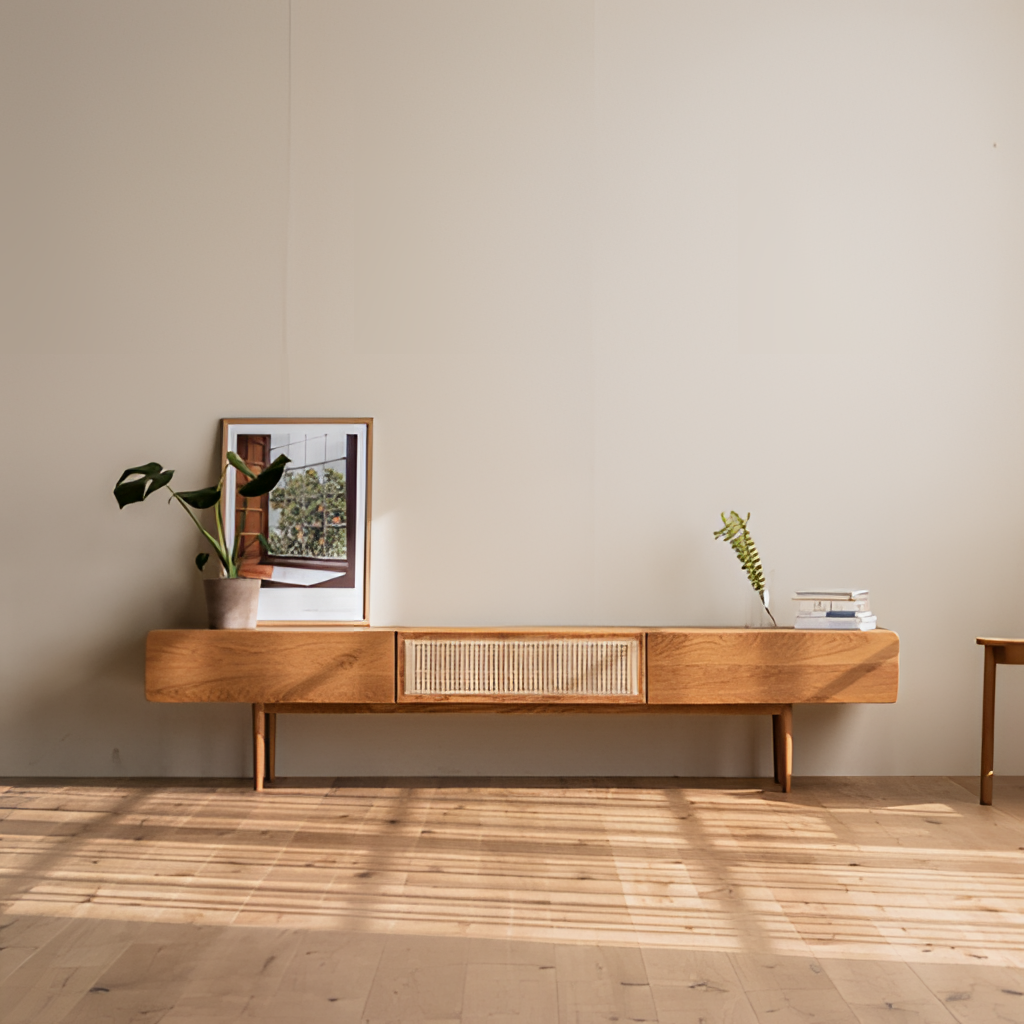
living room, wood media console, beige paint wallpaper, with solid pattern, wood flooring, with plank pattern, minimalist